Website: bh-photo
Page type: address-validator
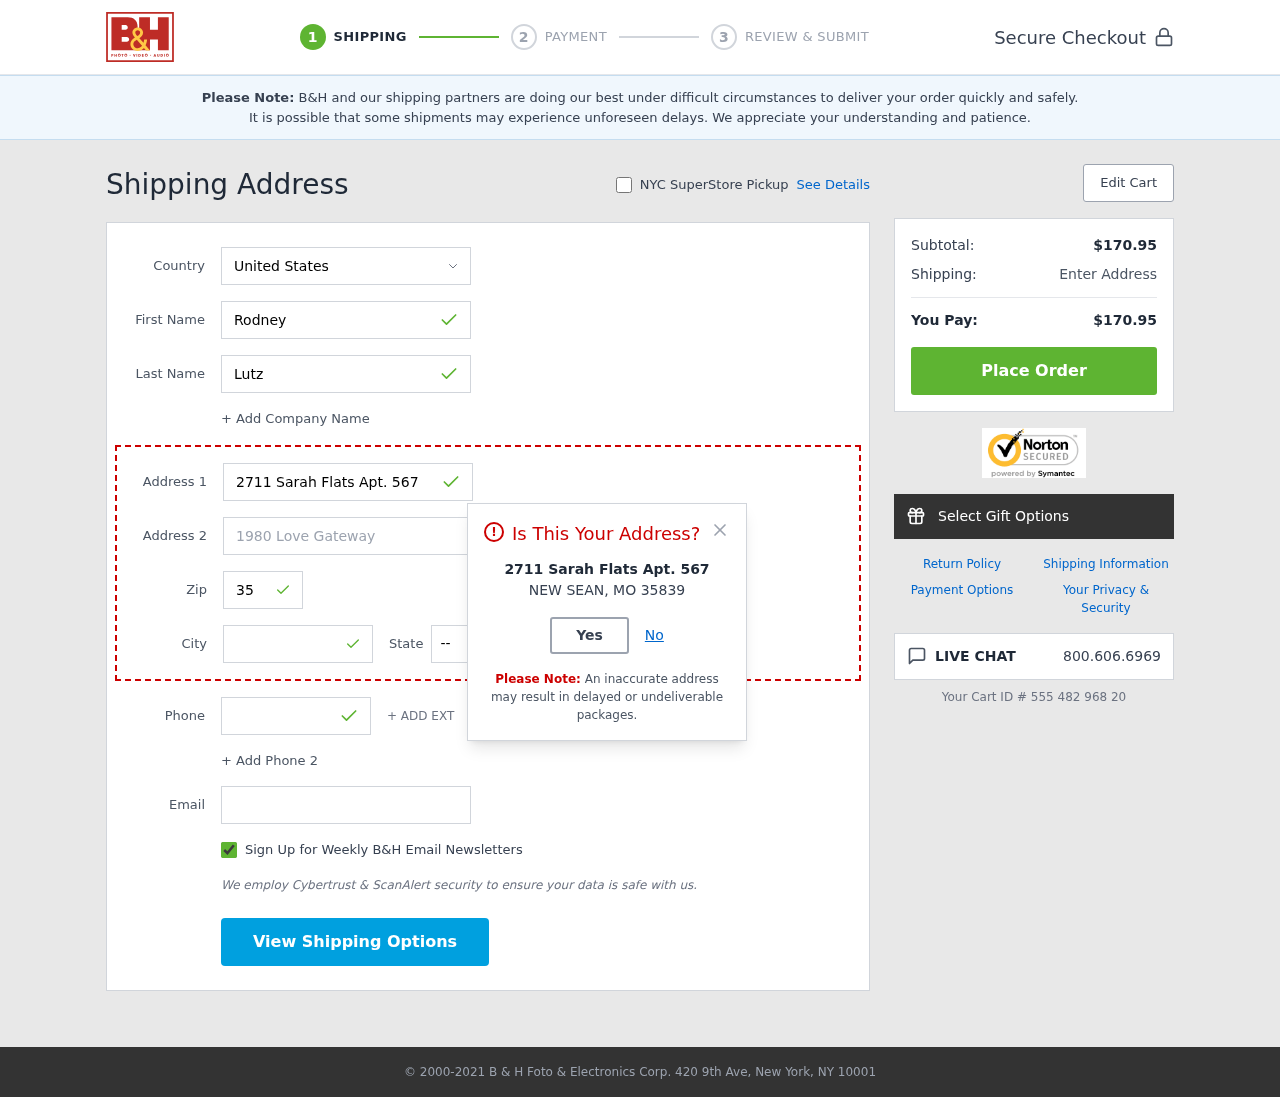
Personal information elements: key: PII_CITY
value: New Sean
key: PII_COUNTRY
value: United States
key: PII_EMAIL
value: rlutz@gmail.com
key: PII_FIRSTNAME
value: Rodney
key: PII_LASTNAME
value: Lutz
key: PII_PHONE
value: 3017196010
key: PII_POSTCODE
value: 35839
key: PII_STATE_ABBR
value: MO
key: PII_STREET
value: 2711 Sarah Flats Apt. 567
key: PII_STREET2
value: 1980 Love Gateway
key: PII_CITY_MODAL
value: NEW SEAN
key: PII_POSTCODE_FULL
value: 35839
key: PII_POSTCODE_NUMERIC
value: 35839
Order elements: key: ORDER_SUBTOTAL
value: $170.95
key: ORDER_TOTAL
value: $170.95
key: ORDER_ID
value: Your Cart ID # 555 482 968 20